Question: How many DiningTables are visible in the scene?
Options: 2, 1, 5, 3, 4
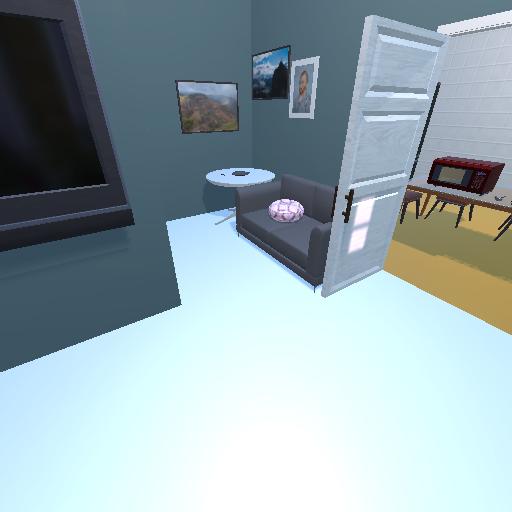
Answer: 2